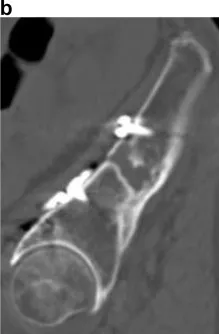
Post-operative computed tomography sagittal views. 12.
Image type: radiology (ct)